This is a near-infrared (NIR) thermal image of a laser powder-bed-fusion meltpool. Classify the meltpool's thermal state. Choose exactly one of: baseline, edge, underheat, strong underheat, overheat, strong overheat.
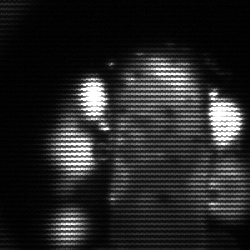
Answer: strong underheat